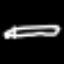
Label: pencil